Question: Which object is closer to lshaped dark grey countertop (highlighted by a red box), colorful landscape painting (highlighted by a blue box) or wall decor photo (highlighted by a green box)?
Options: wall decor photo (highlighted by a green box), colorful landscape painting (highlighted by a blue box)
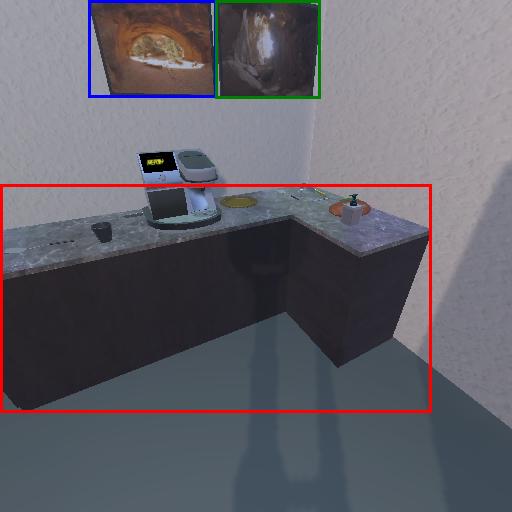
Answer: wall decor photo (highlighted by a green box)